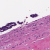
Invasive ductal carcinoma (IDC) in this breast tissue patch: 0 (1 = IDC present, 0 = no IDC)